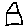
Label: house